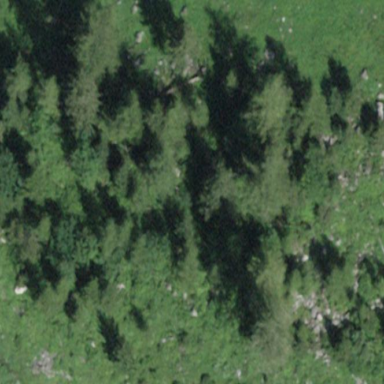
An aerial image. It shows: Patch of scrub vegetation.